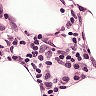
Metastatic tissue present: no